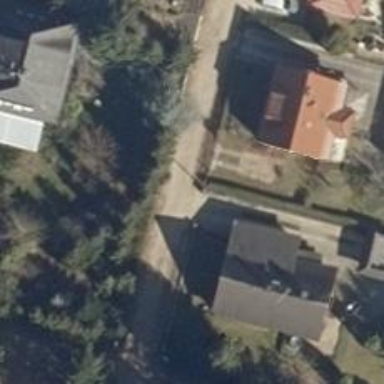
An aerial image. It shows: Residential road with ground surface.